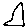
Label: triangle